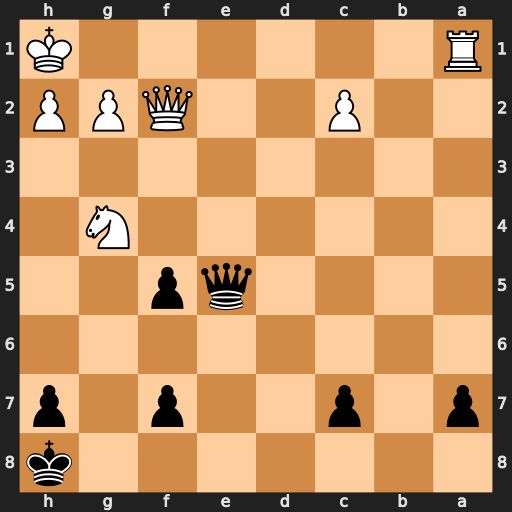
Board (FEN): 7k/p1p2p1p/8/4qp2/6N1/8/2P2QPP/R6K
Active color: b
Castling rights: -
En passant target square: -
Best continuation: Qxa1+ Qg1 Qxg1+ Kxg1 fxg4